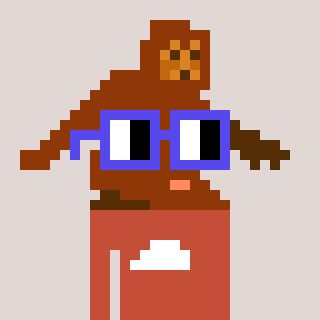
a pixel art character with square blue glasses, a bigfoot-shaped head and a rust-colored body on a warm background